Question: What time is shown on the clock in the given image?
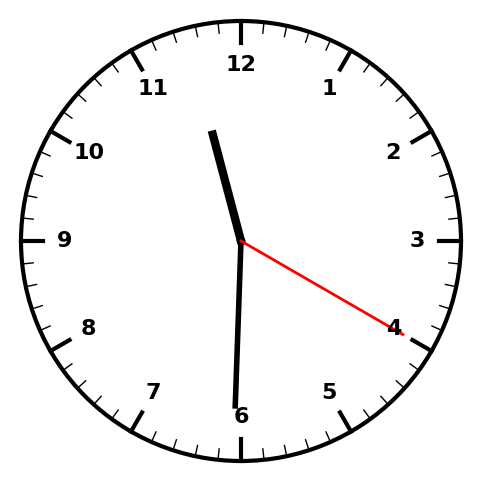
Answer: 11:30:20